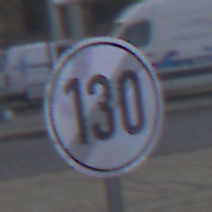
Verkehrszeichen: EndeGeschwindigkeit130
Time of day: MorningAfternoon
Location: Outdoor (Urban)
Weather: PartlyCloudy
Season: NotSpecified
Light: Natural